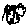
Label: bird